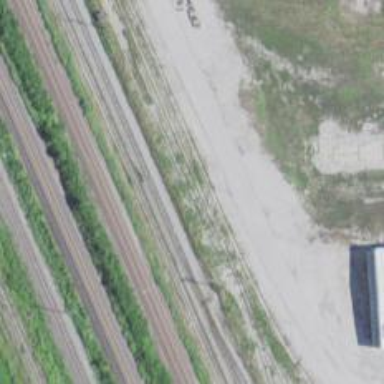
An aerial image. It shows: Railway yard in service.